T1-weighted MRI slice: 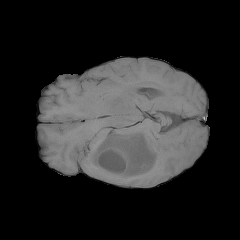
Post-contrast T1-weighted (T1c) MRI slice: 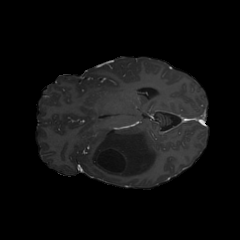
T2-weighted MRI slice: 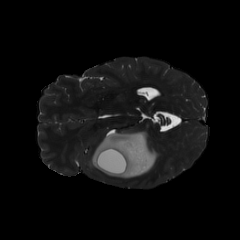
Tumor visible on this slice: yes